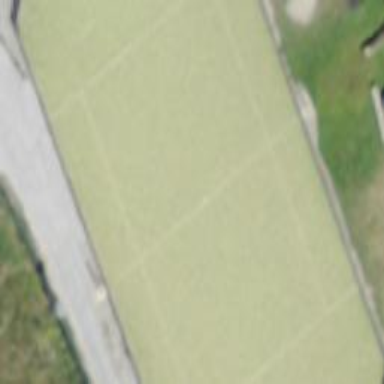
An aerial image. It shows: Pitch for leisure activities.